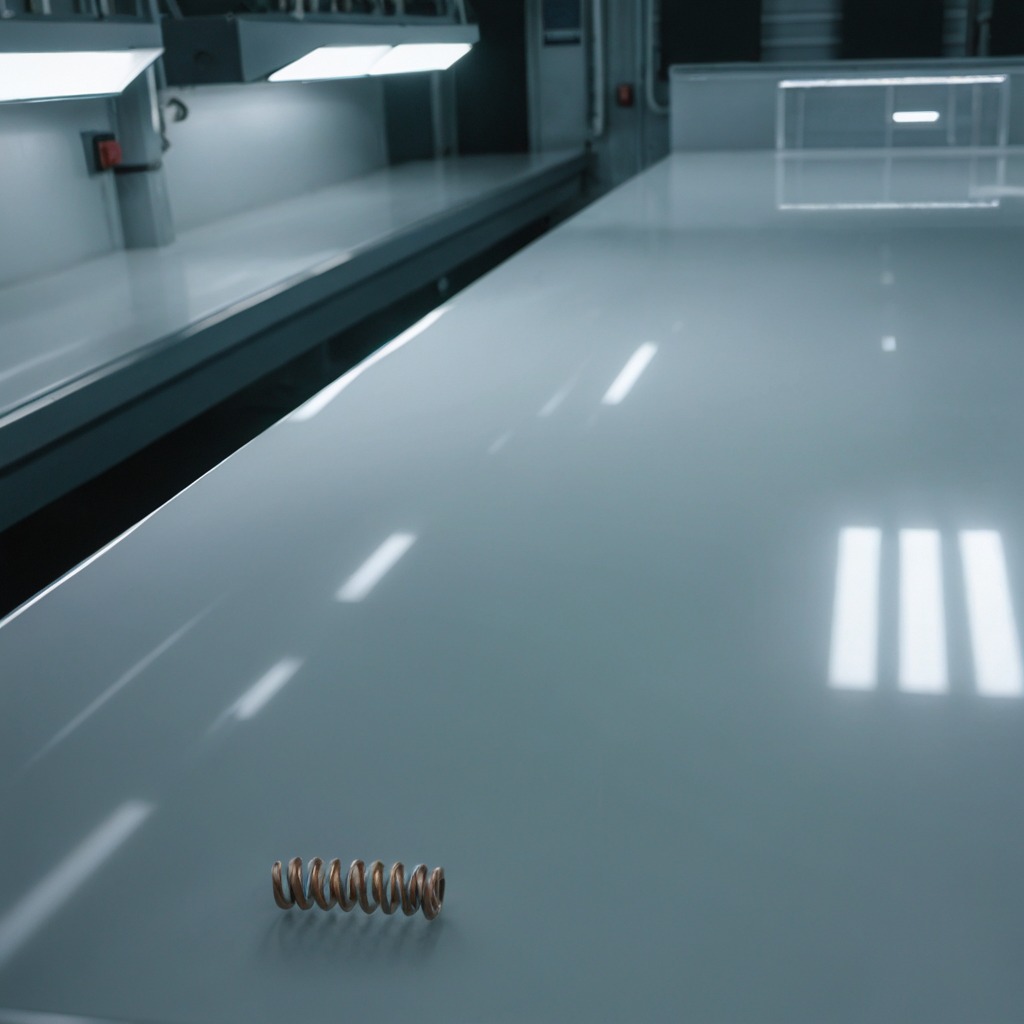
A coiled metal spring lies on a high-gloss table in a ship maintenance bay industrial lighting.